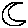
Label: moon